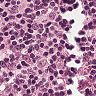
Metastatic tissue present: no